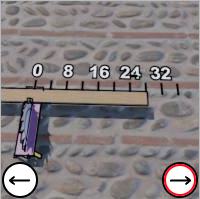
Task: length
Answer: 28
First scale value: 8.0